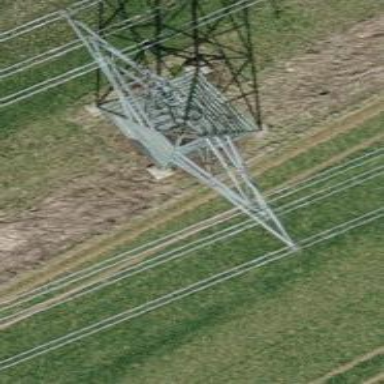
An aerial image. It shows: Power tower.